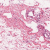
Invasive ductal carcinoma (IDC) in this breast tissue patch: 0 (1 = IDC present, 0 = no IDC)